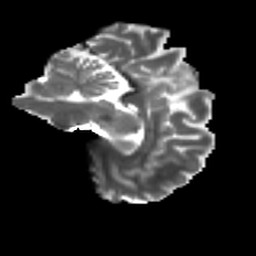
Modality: T2w
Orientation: sagittal
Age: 36
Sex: female
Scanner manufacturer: ge
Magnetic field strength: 3 T
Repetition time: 7.8 s
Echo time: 0.0606 s